Question: I added a search bar in the UINavigationItem using the following code:
'''
UISearchBar *searchBar = [[UISearchBar alloc] initWithFrame:CGRectZero];
[searchBar sizeToFit];
searchBar.delegate = self;
self.navigationItem.titleView = searchBar;
self.navigationItem.title = self.category.title;
[searchBar release];
'''
but the result UI is like this:

How can I change the color of the search bar and make it the same with the background of the navigation bar?
Thanks.
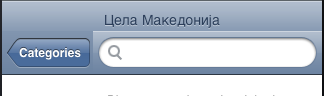
Answer: For a UINavigationBar there is multiple ways to manipulate background color of it:
1. Set a tintColor property to a color that you need.
2. Follow proposed way of modification to apply custom gradient or other pattern image -- http://leonov.co/2011/04/uinavigationbar-and-uitoolbar-customization-ultimate-solution/
For a search bar tintColor is also available. But in your case I suggest to inherit form UISearchBar and provide implementation as shown below to get rid from background drawing routine totally. In this case you will get search bar on an transparent toolbar and will and you will need to manage only UINavigationBar color.
'''
//TransparentSearchBar.m
@interface TransparentSearchBar()
- (void)removeBackgroundView;
@end
@implementation TransparentSearchBar
- (id)init
{
self = [super init];
if(self) {
[self removeBackgroundView];
}
return self;
}
- (id)initWithCoder:(NSCoder *)aDecoder
{
self = [super initWithCoder:aDecoder];
if(self) {
[self removeBackgroundView];
}
return self;
}
- (id)initWithFrame:(CGRect)frame
{
self = [super initWithFrame:frame];
if(self) {
[self removeBackgroundView];
}
return self;
}
- (void)removeBackgroundView
{
for (UIView *view in self.subviews)
{
if ([view isKindOfClass:NSClassFromString
(@"UISearchBarBackground")])
{
[view removeFromSuperview];
break;
}
}
}
@end
'''